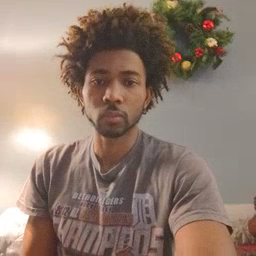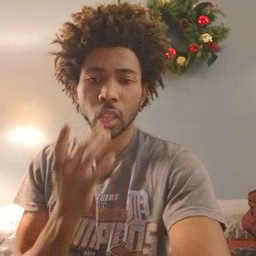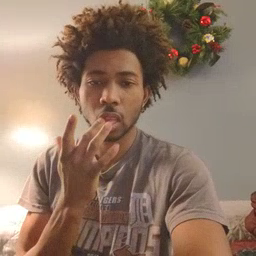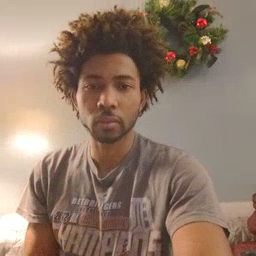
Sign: taste